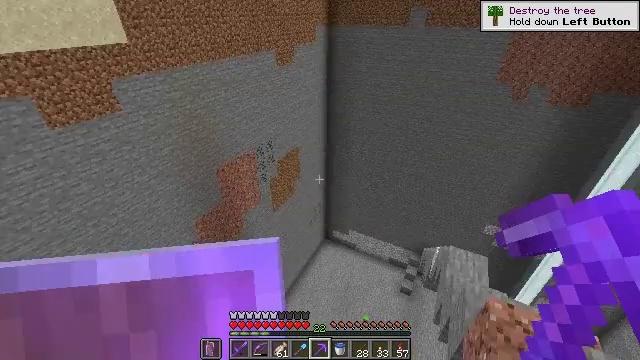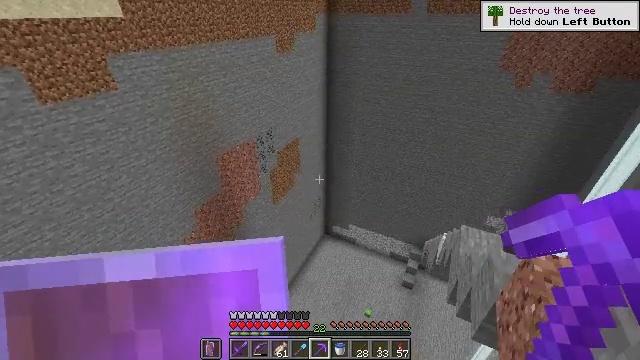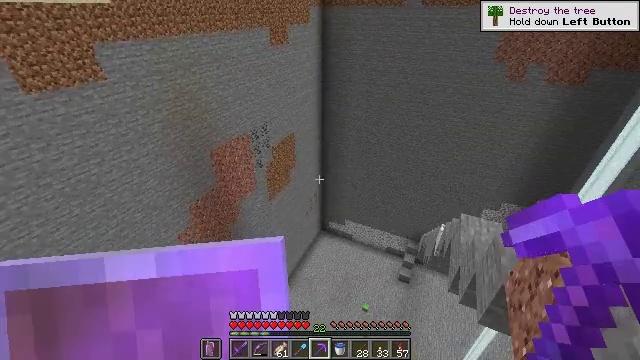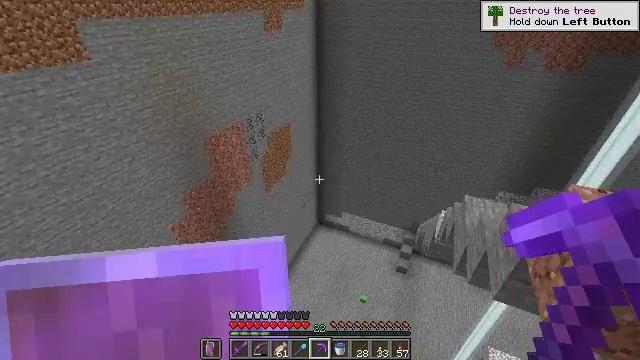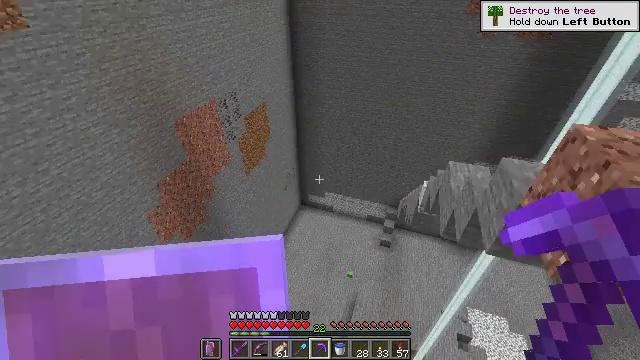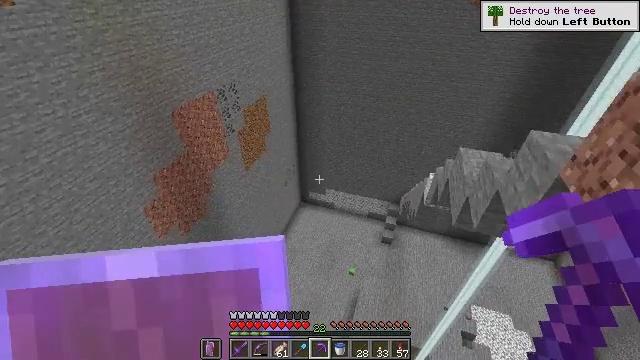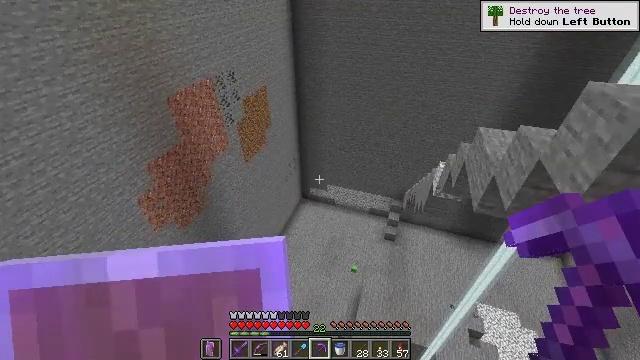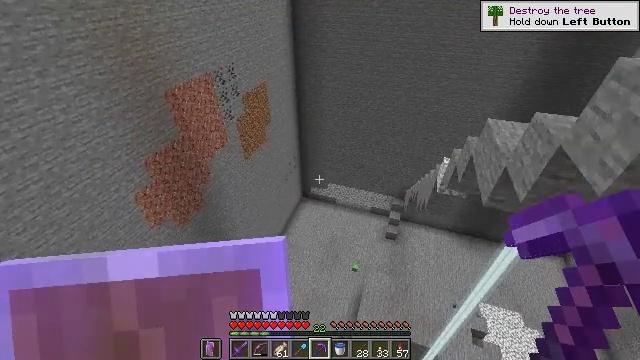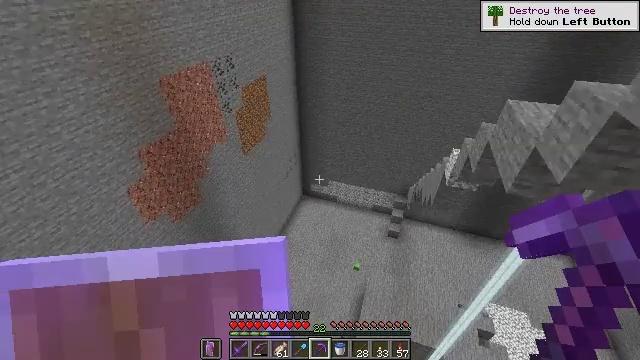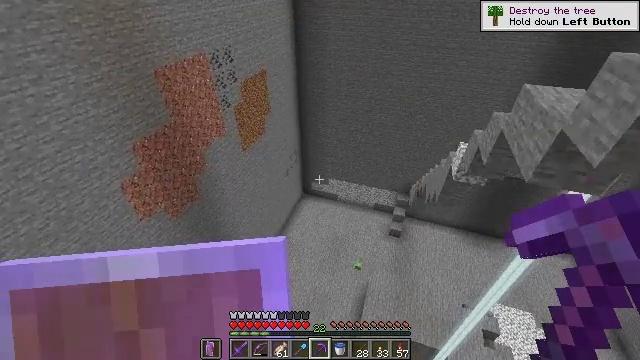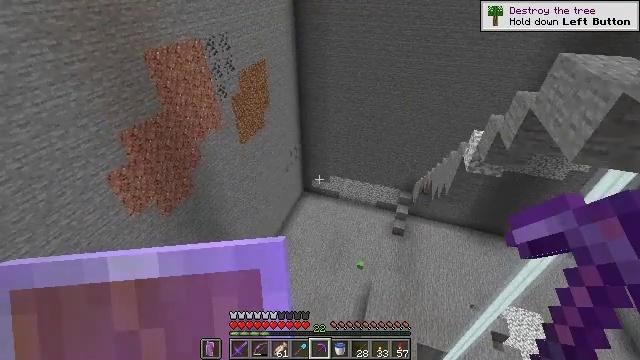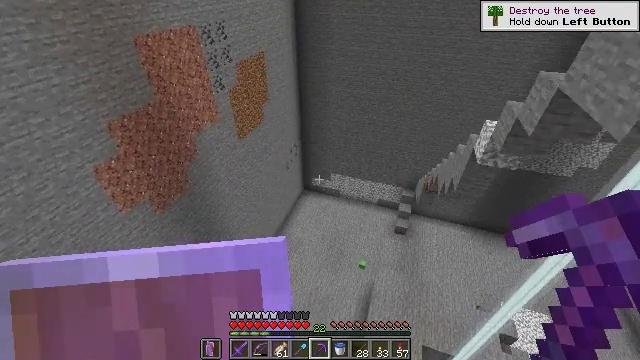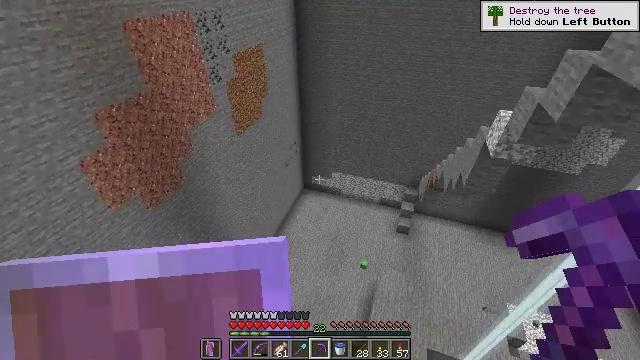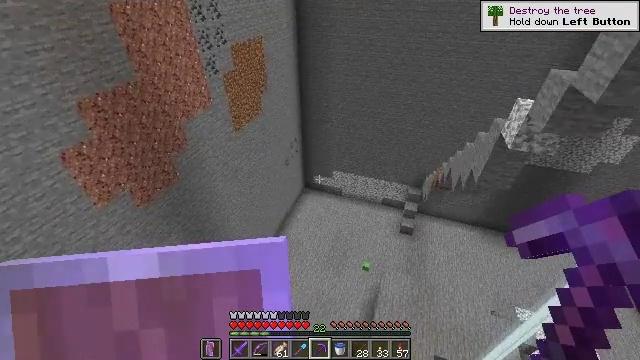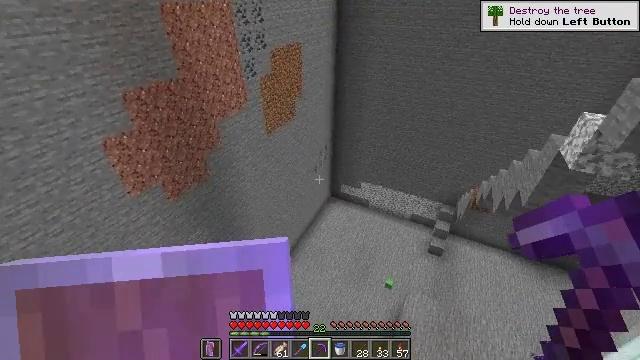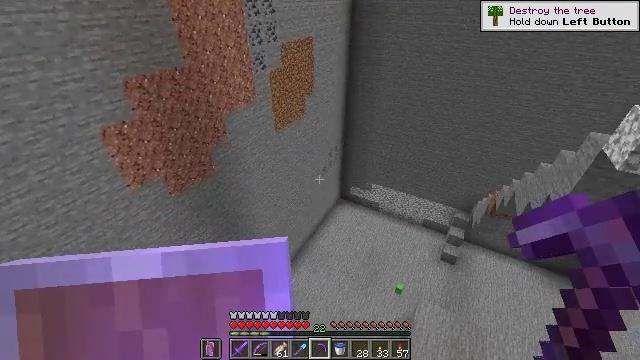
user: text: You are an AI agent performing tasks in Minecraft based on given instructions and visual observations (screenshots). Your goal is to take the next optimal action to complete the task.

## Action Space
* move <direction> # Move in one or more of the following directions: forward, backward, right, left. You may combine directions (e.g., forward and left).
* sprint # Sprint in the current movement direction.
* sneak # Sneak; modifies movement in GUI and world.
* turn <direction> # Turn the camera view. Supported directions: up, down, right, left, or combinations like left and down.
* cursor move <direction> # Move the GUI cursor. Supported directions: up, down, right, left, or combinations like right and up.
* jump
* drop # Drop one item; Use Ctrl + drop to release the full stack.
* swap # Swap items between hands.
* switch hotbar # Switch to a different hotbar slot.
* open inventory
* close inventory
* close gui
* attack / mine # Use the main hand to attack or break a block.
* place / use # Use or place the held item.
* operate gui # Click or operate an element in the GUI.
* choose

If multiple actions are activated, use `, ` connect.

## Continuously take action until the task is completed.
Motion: motion action
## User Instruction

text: Hunt mobs.
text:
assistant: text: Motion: no_op
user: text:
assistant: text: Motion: turn right
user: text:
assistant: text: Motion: turn right and down
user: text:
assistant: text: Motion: turn right and down
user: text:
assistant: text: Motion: no_op
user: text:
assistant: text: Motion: no_op
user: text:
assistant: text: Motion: no_op
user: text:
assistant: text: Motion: no_op
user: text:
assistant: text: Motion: no_op
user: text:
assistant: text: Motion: no_op
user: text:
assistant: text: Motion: no_op
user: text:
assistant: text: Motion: no_op
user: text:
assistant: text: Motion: no_op
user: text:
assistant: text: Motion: turn left and up
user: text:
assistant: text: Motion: turn left
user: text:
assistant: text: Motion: no_op
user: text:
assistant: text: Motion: no_op
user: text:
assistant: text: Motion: no_op
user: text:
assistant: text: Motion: no_op
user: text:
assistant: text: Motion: no_op
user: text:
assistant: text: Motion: no_op
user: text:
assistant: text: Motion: no_op
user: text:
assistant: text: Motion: no_op
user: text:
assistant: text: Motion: turn right
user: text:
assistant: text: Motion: turn right
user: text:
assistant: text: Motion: turn right
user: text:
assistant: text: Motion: turn right
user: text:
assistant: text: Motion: turn right and down
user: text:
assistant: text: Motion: turn right
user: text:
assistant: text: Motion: turn right and up